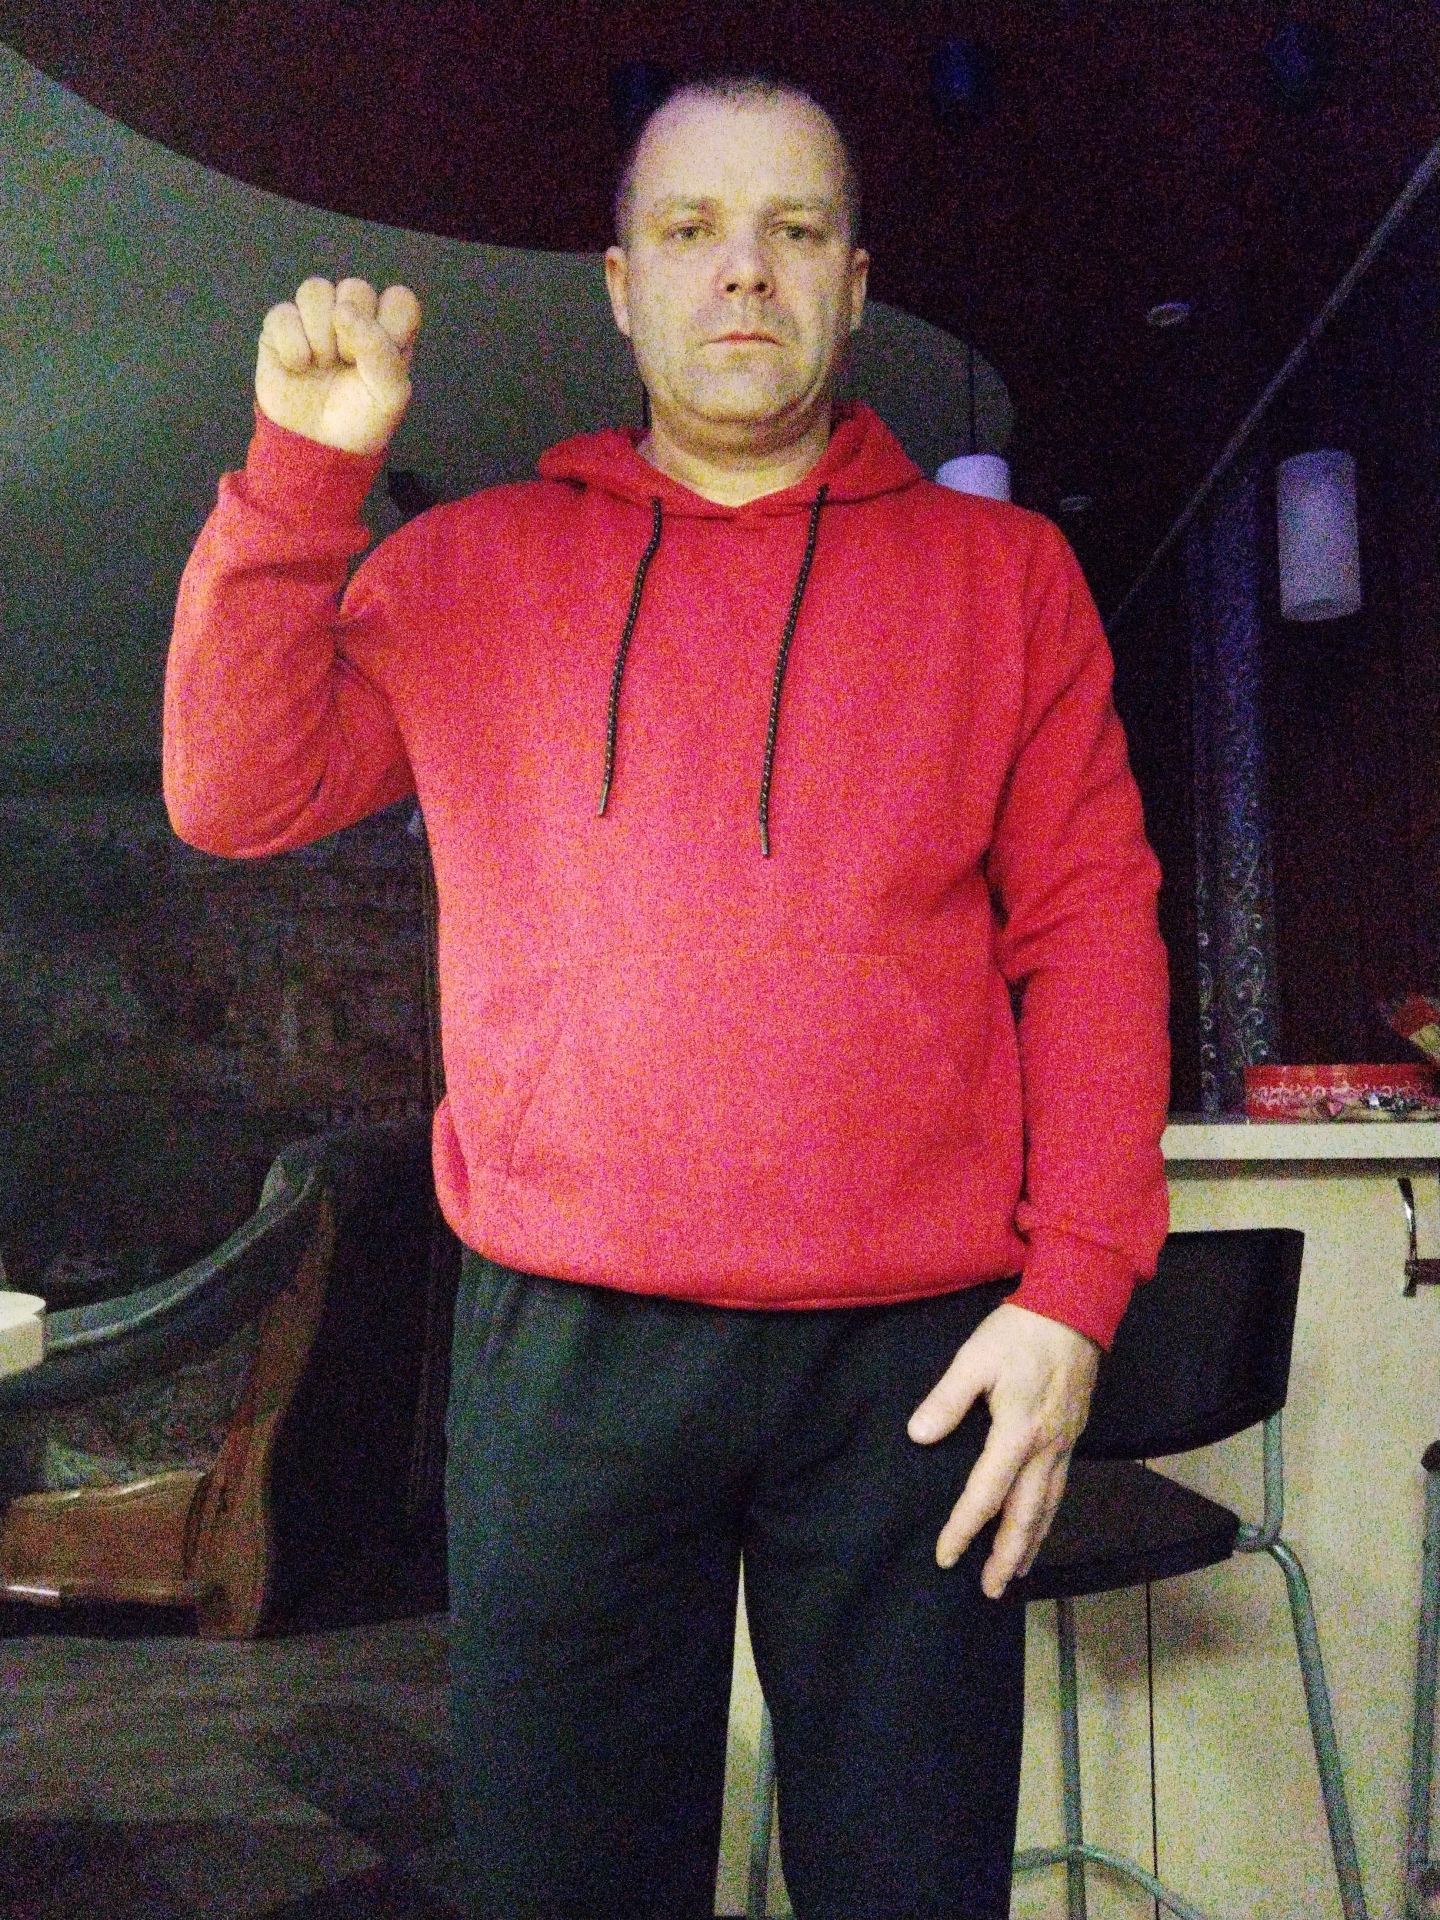
Label: noise